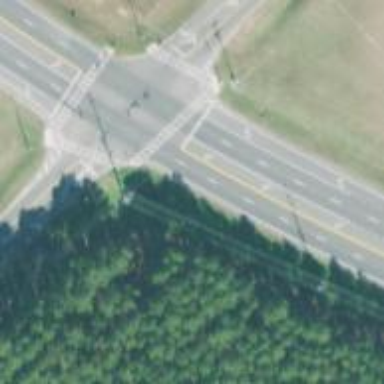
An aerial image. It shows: Asphalt footway with crossing.